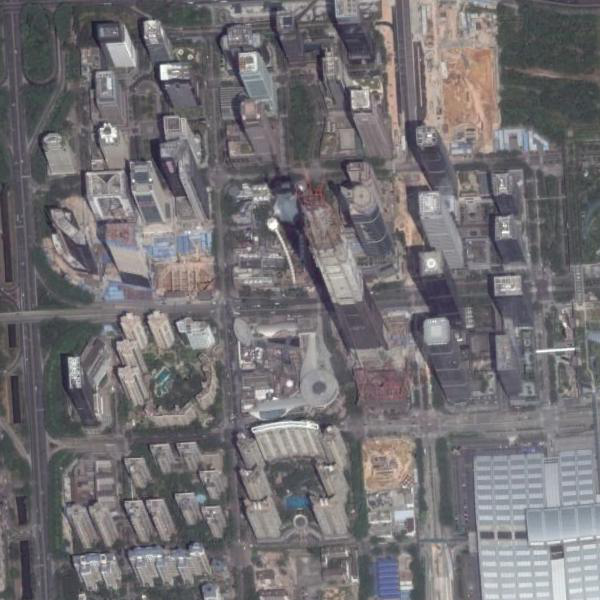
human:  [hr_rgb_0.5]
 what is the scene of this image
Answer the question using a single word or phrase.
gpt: commercial